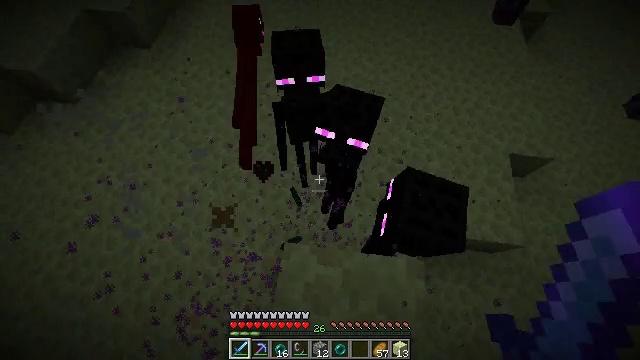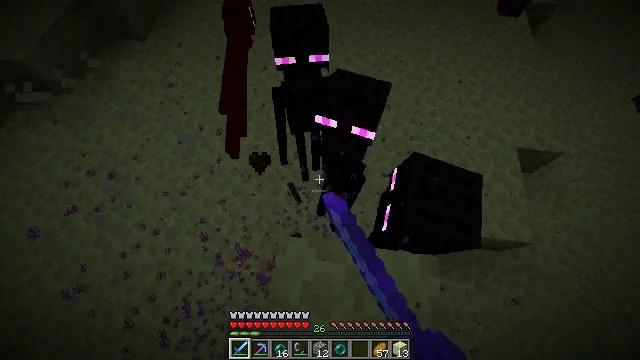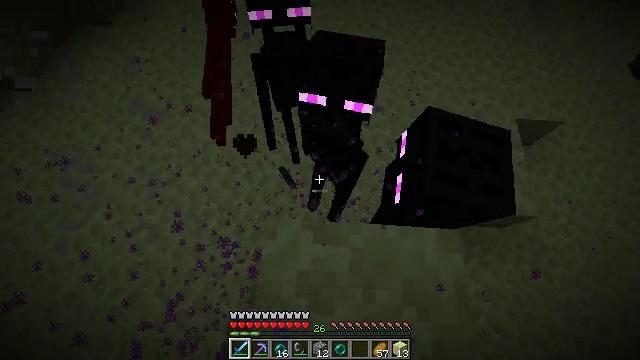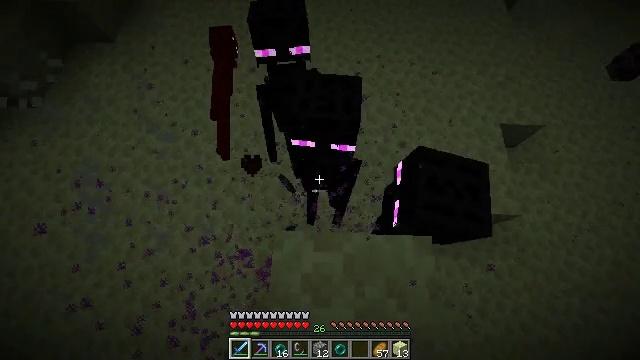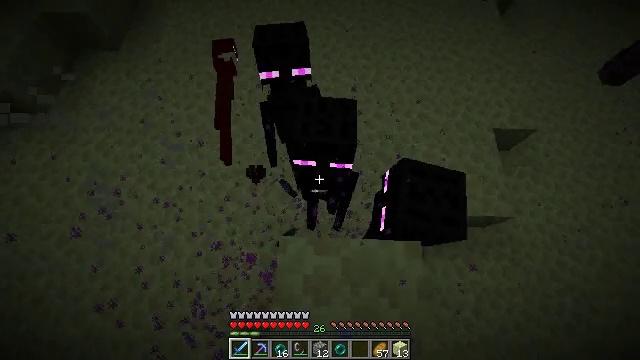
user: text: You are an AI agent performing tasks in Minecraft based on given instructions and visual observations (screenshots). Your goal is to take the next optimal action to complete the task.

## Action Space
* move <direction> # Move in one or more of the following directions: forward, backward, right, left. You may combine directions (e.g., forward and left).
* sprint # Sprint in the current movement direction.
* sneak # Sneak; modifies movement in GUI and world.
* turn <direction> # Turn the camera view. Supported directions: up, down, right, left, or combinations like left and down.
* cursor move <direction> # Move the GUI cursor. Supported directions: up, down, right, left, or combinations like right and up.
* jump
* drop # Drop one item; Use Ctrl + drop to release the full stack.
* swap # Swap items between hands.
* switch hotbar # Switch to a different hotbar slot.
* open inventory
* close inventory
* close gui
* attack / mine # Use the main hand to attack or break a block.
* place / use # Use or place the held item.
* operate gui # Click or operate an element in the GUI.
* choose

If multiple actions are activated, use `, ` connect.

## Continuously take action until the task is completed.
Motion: motion action
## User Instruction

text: Hunt the enderman.
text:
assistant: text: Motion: sneak, attack / mine
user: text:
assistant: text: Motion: sneak, turn right and down, attack / mine
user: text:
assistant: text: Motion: sneak, turn right, jump
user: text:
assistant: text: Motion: sneak, jump
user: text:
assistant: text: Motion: sneak, jump